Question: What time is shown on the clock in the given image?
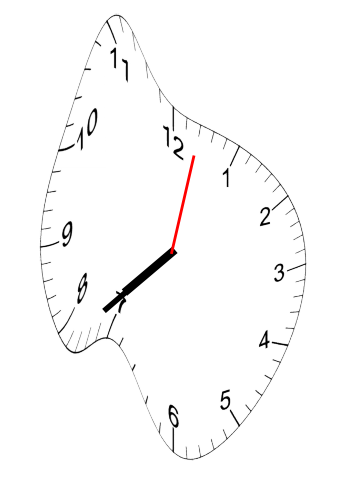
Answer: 07:38:02